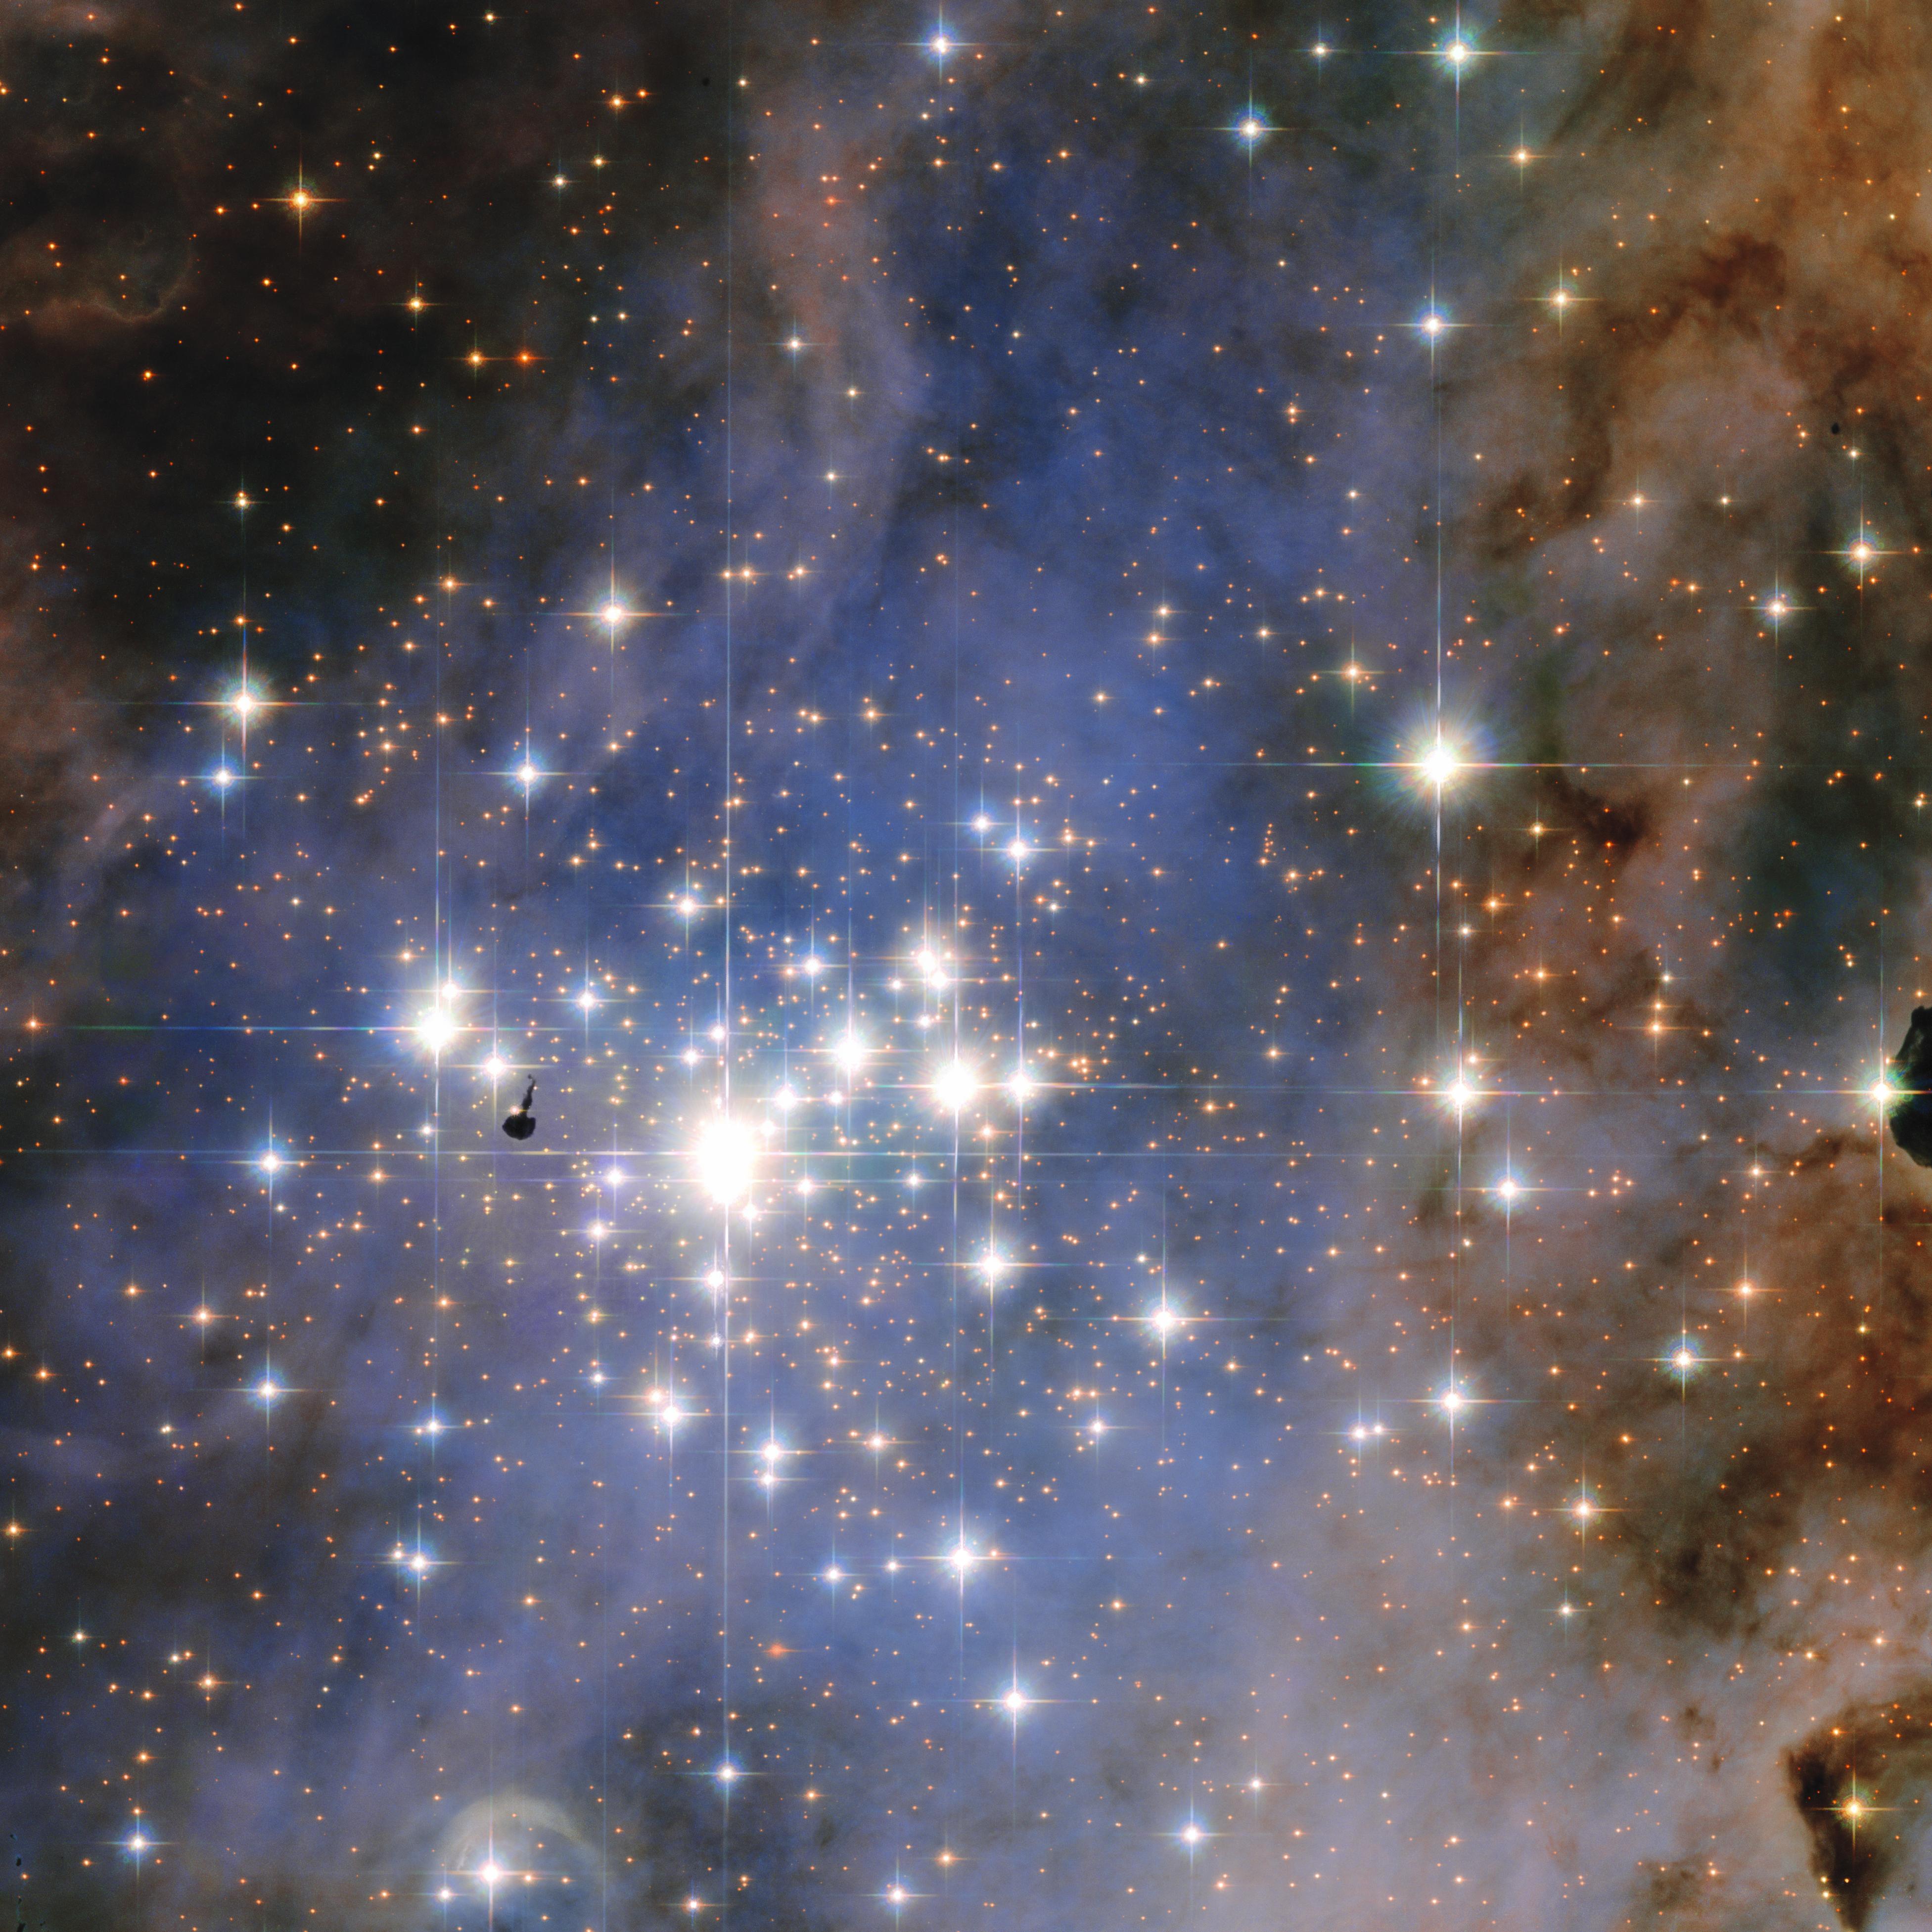
Hubble Unveils a Tapestry of Dazzling Diamond-Like Stars Hubble Space Telescope